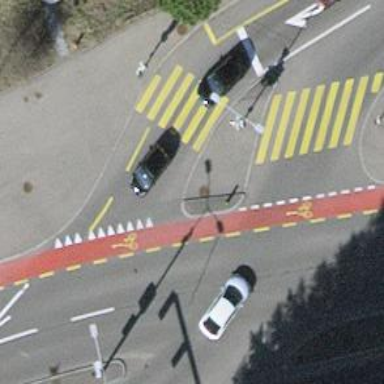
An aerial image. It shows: Zebra crossing with traffic signals.